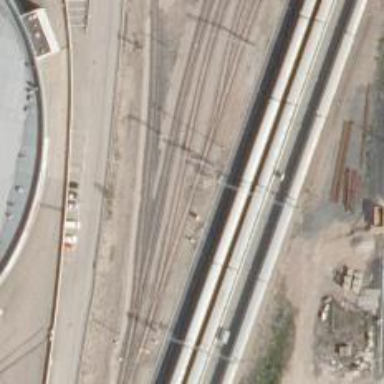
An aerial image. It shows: Wedge used for railway derailment.